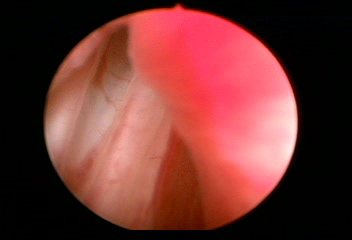
Modality: WLC
Class: Normal mucosa
Bladder cancer association: No